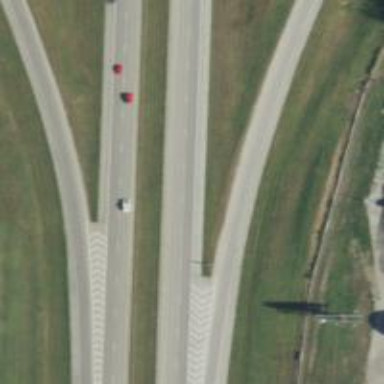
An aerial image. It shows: Trunk link highway.